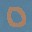
Label: 0